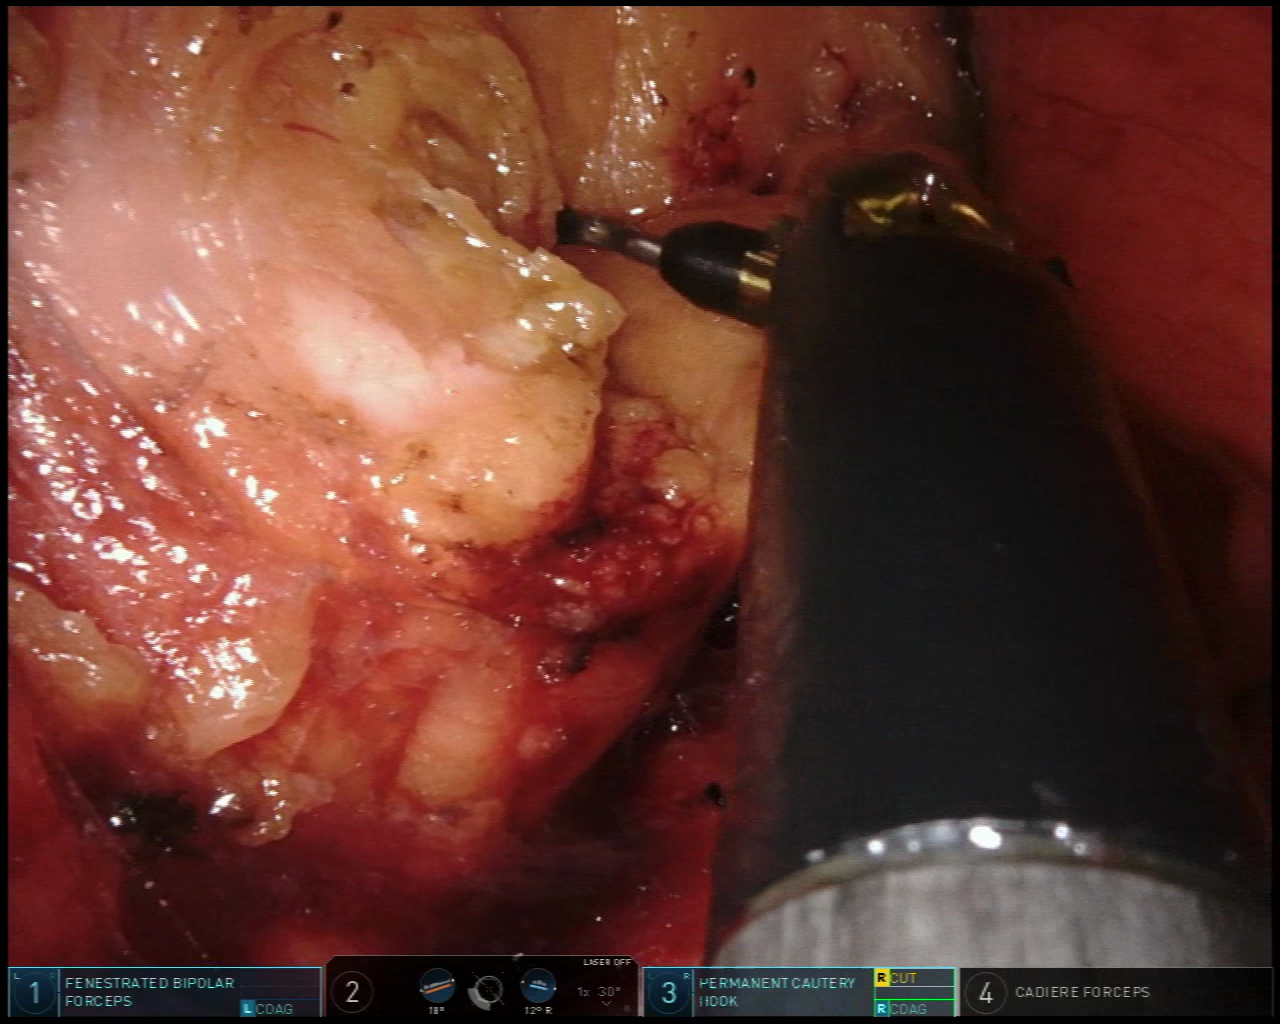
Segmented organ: pancreas
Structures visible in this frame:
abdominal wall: no
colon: no
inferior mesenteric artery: no
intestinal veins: no
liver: no
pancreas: yes
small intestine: no
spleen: no
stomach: no
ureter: no
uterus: no
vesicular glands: no